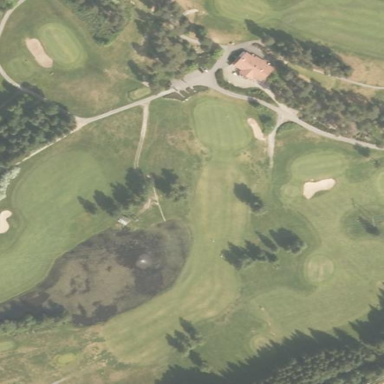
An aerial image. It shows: Rough area on grassy golf course.